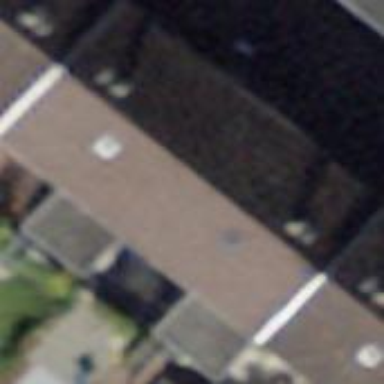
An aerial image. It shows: Terrace building.